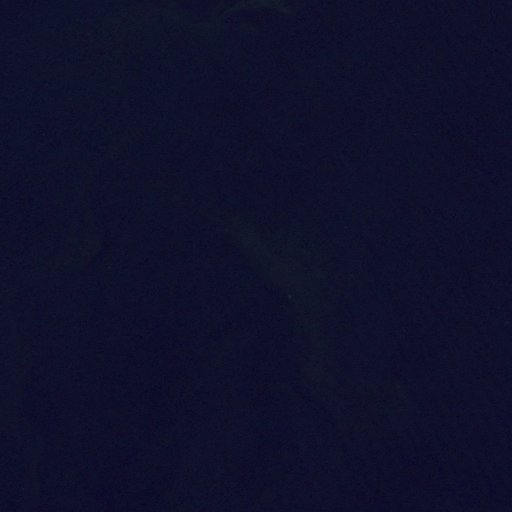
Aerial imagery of bar in New York named Point au Fer Reef containing only open water